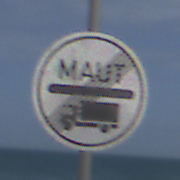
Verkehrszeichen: EndeMautpflicht
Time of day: Midday
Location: Outdoor (Nature)
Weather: PartlyCloudy
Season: NotSpecified
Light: Natural